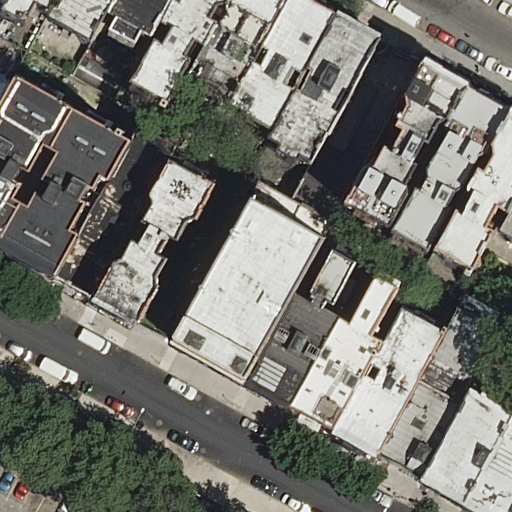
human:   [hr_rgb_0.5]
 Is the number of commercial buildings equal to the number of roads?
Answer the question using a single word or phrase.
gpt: no

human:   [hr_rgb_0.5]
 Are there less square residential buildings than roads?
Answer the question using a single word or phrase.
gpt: yes

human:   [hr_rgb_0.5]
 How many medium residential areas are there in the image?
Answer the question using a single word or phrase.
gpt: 1

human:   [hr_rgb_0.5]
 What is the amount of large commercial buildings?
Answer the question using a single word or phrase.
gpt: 0

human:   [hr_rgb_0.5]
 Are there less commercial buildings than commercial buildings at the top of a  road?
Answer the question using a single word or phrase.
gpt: no

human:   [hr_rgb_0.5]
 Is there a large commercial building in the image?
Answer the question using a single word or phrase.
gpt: no

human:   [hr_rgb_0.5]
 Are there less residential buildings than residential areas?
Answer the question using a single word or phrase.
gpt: no

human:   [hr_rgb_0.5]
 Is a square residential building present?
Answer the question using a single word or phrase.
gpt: no

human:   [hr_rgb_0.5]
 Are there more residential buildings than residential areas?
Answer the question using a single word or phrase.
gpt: yes

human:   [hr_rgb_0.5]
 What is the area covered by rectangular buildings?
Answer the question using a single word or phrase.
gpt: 1762m2

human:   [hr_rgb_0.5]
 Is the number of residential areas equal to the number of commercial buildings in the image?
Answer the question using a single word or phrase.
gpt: no

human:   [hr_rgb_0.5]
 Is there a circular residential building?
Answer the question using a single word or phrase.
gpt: no

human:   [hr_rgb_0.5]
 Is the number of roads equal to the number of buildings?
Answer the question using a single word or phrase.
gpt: no

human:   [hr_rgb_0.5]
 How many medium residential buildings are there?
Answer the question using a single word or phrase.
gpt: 17

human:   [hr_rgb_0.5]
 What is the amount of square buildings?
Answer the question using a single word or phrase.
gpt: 0

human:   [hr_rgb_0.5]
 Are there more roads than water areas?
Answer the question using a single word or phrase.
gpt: yes

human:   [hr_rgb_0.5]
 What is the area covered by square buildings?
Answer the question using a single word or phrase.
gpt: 0m2

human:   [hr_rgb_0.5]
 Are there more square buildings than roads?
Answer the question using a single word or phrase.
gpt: no

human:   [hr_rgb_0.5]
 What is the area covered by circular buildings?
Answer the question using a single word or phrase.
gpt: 0m2

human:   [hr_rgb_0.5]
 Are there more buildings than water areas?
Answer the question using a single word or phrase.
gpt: yes

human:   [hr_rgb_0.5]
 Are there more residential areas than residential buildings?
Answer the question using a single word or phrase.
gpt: no

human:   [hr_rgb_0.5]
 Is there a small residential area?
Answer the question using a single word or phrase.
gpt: no

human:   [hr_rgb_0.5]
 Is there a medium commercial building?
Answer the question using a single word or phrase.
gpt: no

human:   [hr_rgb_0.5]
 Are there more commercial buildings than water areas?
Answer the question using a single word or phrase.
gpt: no

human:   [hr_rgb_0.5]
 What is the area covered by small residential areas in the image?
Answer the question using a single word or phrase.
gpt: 0m2

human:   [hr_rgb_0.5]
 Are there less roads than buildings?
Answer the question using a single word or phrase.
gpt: yes

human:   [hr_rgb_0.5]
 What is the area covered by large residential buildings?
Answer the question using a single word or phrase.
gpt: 603m2

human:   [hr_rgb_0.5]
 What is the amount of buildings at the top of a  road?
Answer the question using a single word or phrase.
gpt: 18

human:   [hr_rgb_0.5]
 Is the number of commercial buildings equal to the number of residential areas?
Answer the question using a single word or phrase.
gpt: no

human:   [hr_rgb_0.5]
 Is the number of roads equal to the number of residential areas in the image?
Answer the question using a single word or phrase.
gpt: no

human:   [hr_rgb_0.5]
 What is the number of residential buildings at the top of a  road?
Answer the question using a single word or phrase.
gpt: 18

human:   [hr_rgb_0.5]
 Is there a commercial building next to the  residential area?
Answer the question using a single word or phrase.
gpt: no

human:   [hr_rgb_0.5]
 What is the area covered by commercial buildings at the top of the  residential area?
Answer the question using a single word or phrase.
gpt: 0m2

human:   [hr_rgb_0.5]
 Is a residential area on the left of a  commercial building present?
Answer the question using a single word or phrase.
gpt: no

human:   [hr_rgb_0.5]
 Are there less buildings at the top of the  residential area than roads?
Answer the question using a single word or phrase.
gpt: no

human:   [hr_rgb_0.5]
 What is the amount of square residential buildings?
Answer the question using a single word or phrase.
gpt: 0